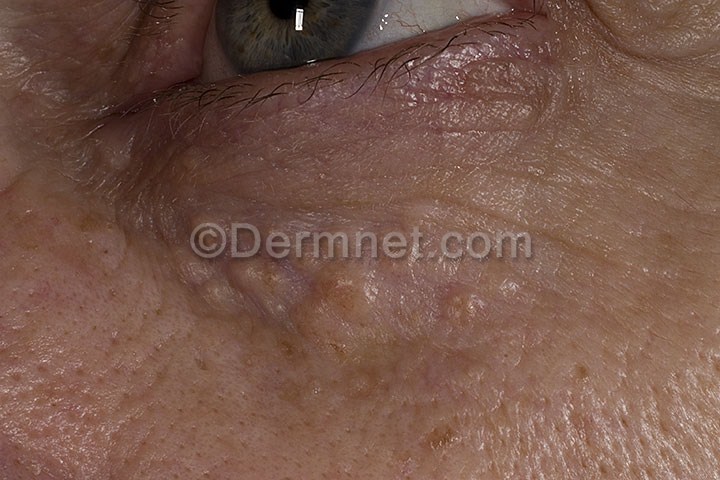
Disease: Seborrheic Keratoses and other Benign Tumors